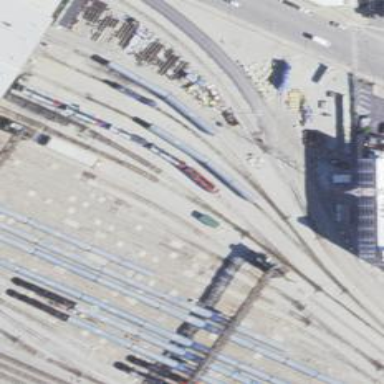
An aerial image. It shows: Railway yard used for servicing trains.